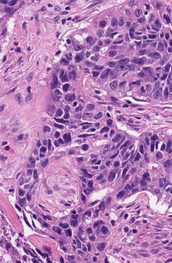
Tumor epithelial tissue: yes
Tumor-associated stroma tissue: yes
Normal tissue: no